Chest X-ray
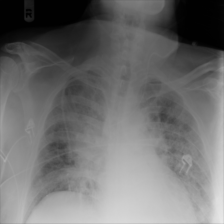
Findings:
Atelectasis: negative
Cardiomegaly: negative
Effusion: negative
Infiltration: negative
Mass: negative
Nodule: negative
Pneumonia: positive
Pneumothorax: negative
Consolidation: negative
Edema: positive
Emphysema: negative
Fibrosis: negative
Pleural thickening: negative
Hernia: negative